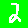
Digit: 2